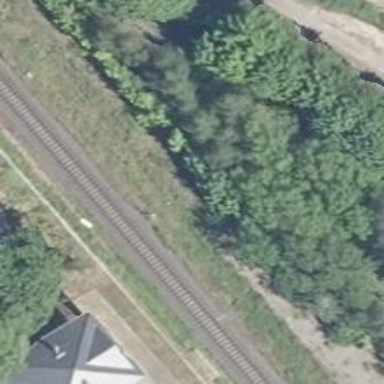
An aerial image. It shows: Railway milestone.